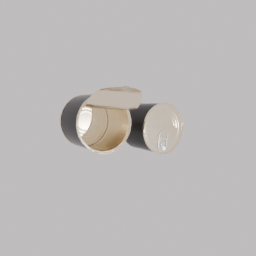
Label: tools